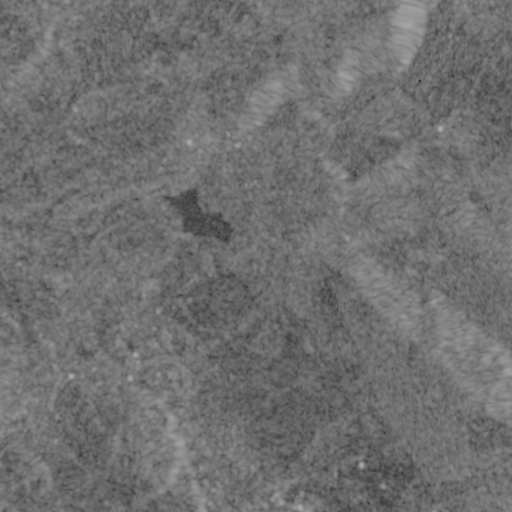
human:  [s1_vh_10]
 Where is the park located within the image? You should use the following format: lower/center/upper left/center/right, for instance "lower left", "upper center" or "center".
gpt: The park is located in the lower center of the image.
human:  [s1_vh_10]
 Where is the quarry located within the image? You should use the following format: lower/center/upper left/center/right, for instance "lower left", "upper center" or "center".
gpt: The quarry is located in the lower right of the image.
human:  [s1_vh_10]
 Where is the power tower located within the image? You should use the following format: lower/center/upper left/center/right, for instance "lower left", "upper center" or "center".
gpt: There is no power tower in the image.

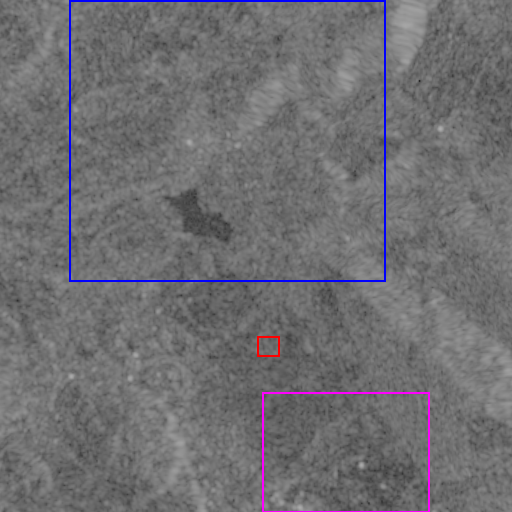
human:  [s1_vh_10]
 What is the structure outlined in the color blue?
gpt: The structure outlined in blue is a crop field.
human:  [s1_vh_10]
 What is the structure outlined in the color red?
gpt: The structure outlined in red is a park.
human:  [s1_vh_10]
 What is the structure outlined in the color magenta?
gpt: The structure outlined in magenta is a quarry.
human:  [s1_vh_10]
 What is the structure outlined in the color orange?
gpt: There is no orange outline.